Question: I have been tinkering with this for a little bit, slowly correcting it as I figure it out, but im fairly stumped now. It is to prompt the user for a name and to check it against the array values and return it. I got the motions down but it seems still not want to work correctly.
here are the specifics instructions.

'''
onload = init;
var dwarfs = new Array();
dwarfs[0] = "Doc";
dwarfs[1]= "Grumpy";
dwarfs[2]= "Happy";
dwarfs[3]= "Sleepy";
dwarfs[4]= "Bashful";
dwarfs[5]= "Dopey";
dwarfs[6]= "Sneezy ";
document.getElementsByTagName("a")[4].onclick =
function(){
dwarfCheck();
}
function dwarfCheck(){
var name = window.prompt("Name a Dwarf from Snow White")
var dwarfFound = false
for(var i=0; i < 7; i++){
if(name == dwarfs[i])
dwarfFound = true
}
window.alert(dwarfFound)
}
'''
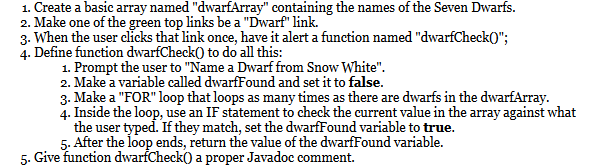
Answer: '''
var dwarfs = new Array();
dwarfs[0] = "Doc";
dwarfs[1]= "Grumpy";
dwarfs[2]= "Happy";
dwarfs[3]= "Sleepy";
dwarfs[4]= "Bashful";
dwarfs[5]= "Dopey";
dwarfs[6]= "Sneezy ";
'''
The above could be written as
'''
var dwarfs = ["Doc", "Grumpy", "Happy", "Sleepy", "Bashful", "Dopey", "Sneezy"];
'''
for shorter. Javascript allows you to define arrays this way.
Now, your function 'dwarfCheck' is defined like it accepts a parameter 'x' in
'''
function dwarfCheck(x){ ....
'''
but you are calling it without passing it any parameters here
'''
document.getElementsByTagName("a")[4].onclick =
function(){
dwarfCheck(); //you are calling dwarfCheck without passing any parameter even though it expects a parameter x!
}
'''
This would not be a problem, if only you were not actually using the expected parameter here
'''
var dwarfFound = dwarfs[x]
'''
so you have to sort that out.
And then your 'for' loop is all weird, but it could be written correctly, like so
'''
for(var i=0; i < 7; i++){
if(name == dwarfs[i]) {
dwarfFound = true;
window.alert(dwarfFound);
}
}
'''
and this way you do not need to write all these lines of repeated code, the loop will save you the typing.
Finally, get used to ending your statements with ';'. Javascript allows you to omit it in most cases, but it is good practice to use it.